Interaction volume radius: 5 \u00c5
Interaction volume height: 20 \u00c5
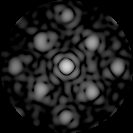
Disorder parameter: 0.2559